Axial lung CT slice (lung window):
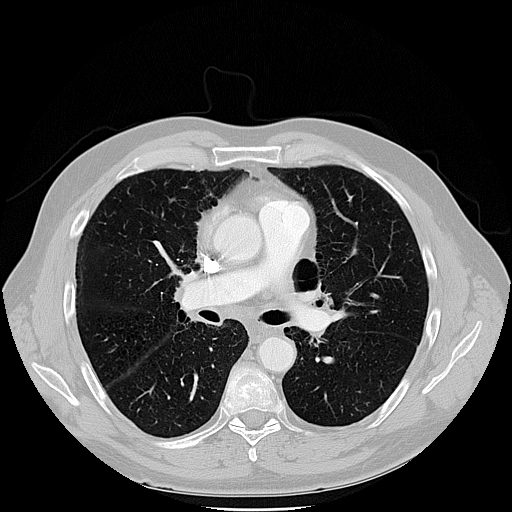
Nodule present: no